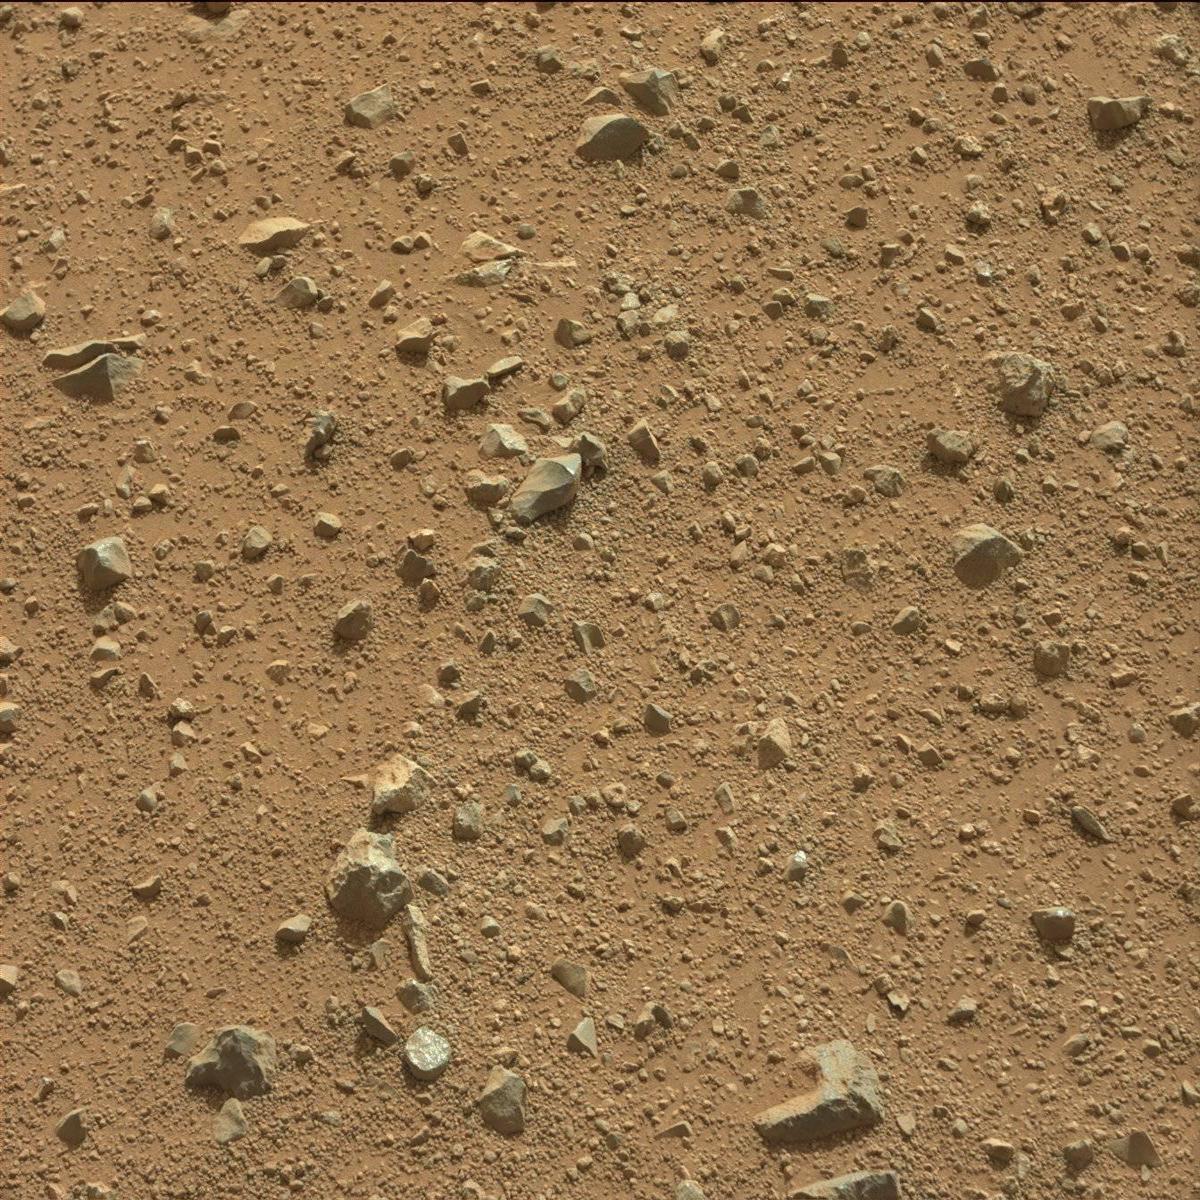
Terrain classes present: Bedrock, Rock, Sand / Soil